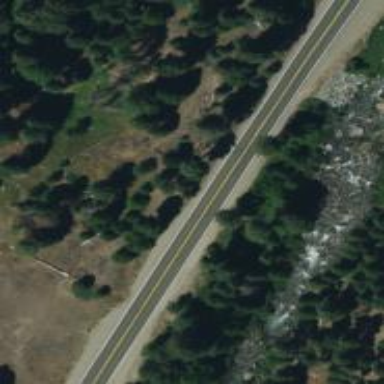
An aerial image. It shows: Asphalt road designated as trunk highway.